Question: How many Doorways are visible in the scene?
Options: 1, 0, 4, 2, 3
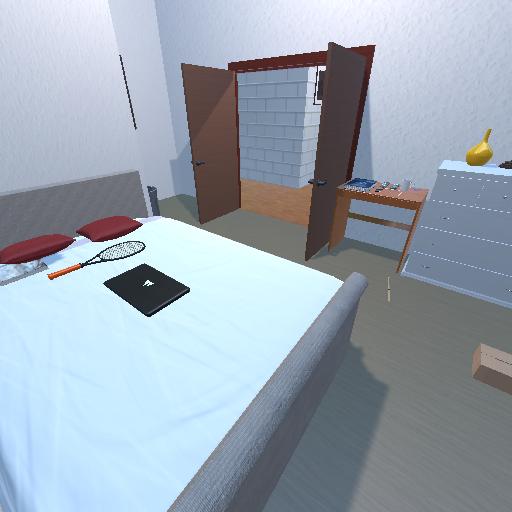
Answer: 1